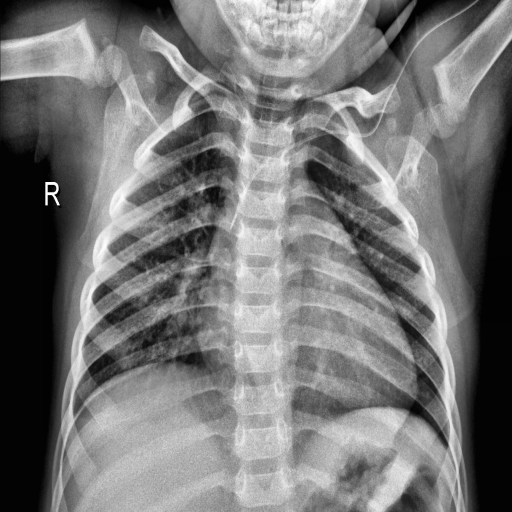
Finding: NORMAL